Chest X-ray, PA view. Patient: 60 years old, sex F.
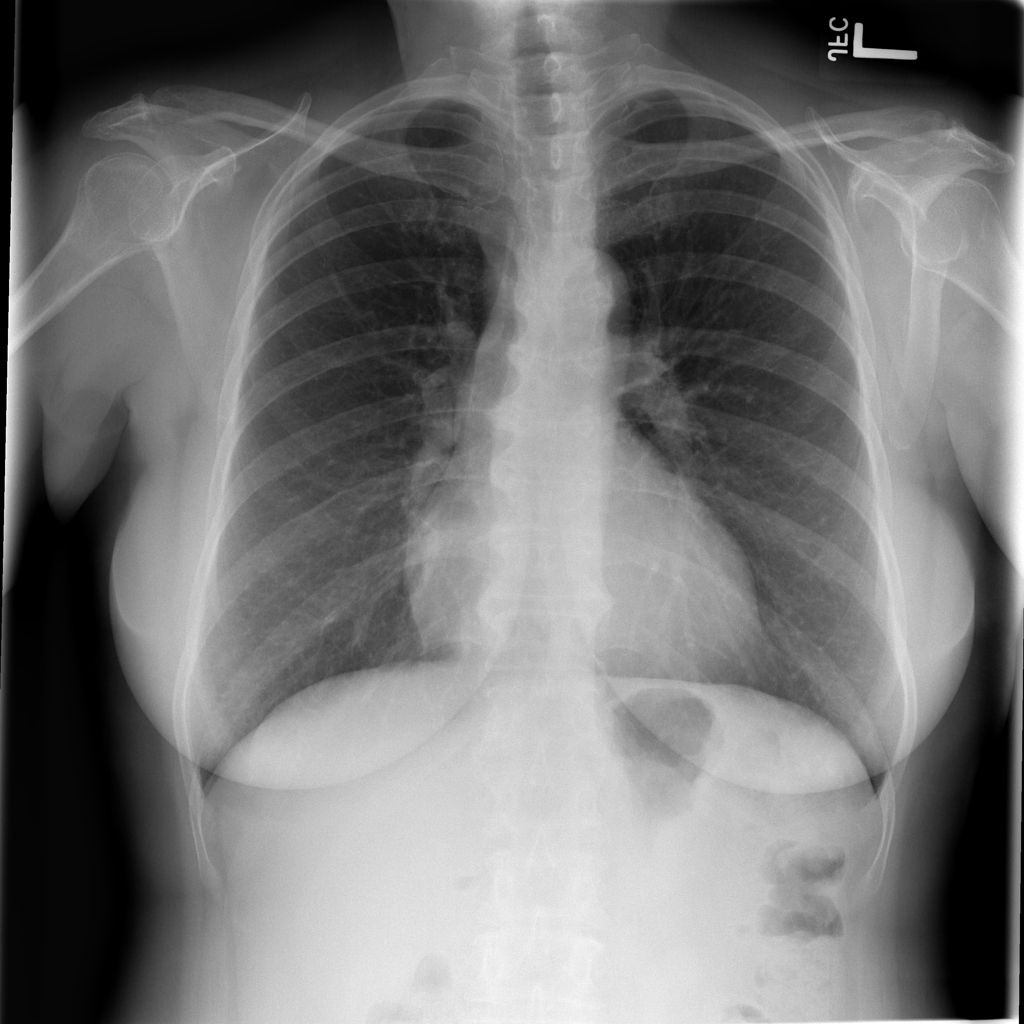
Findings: No Finding